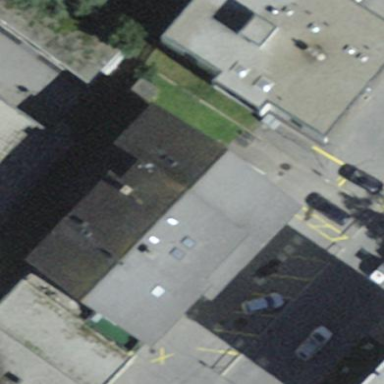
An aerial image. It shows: Part of building is shown in the image.